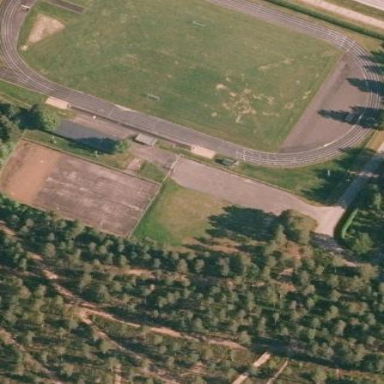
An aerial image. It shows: Paved tennis court on leisure land.